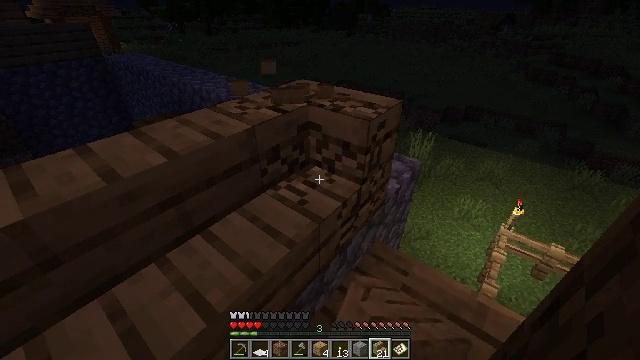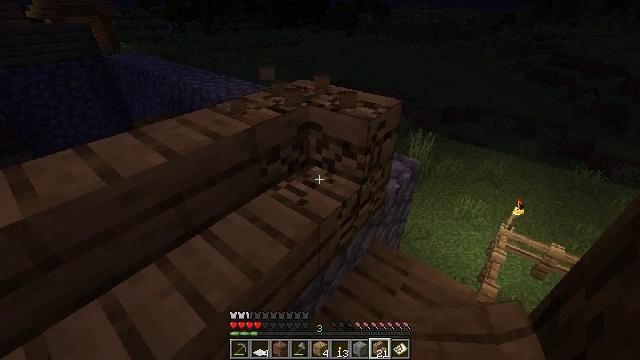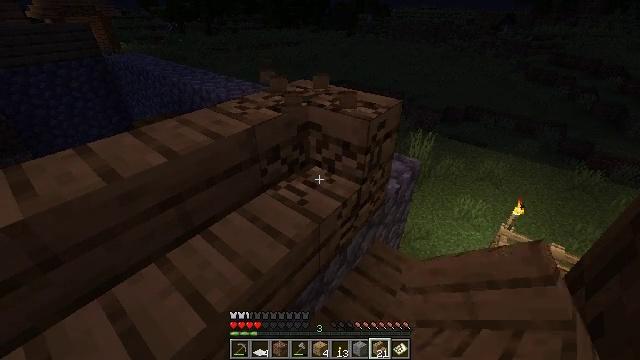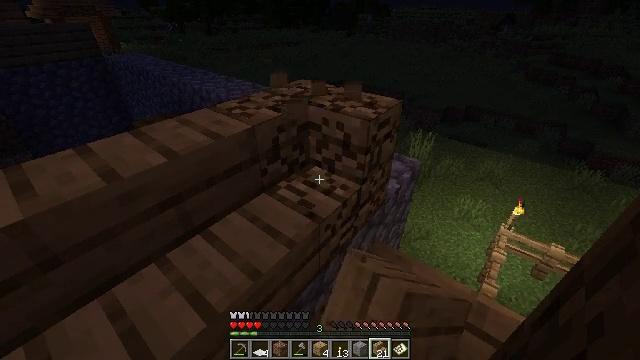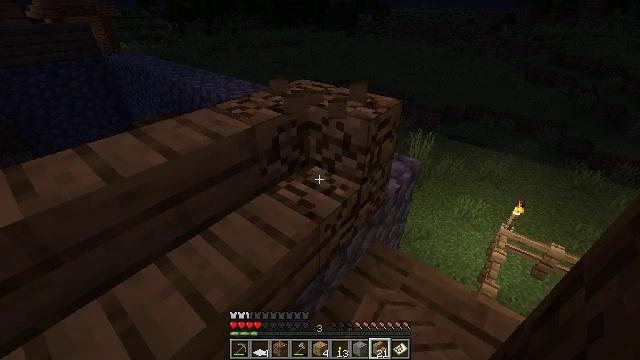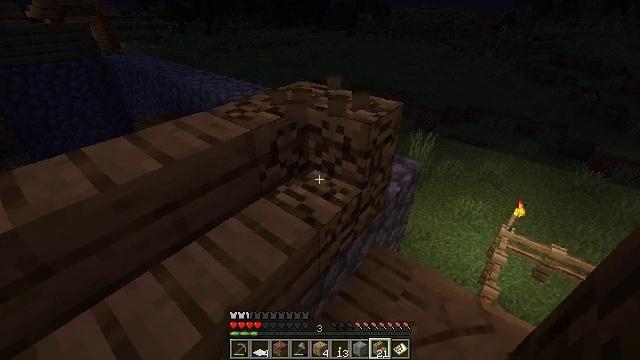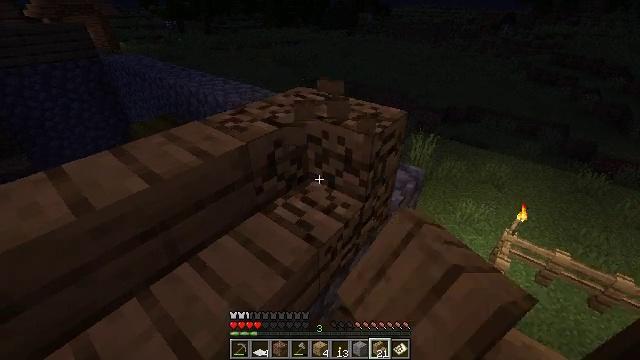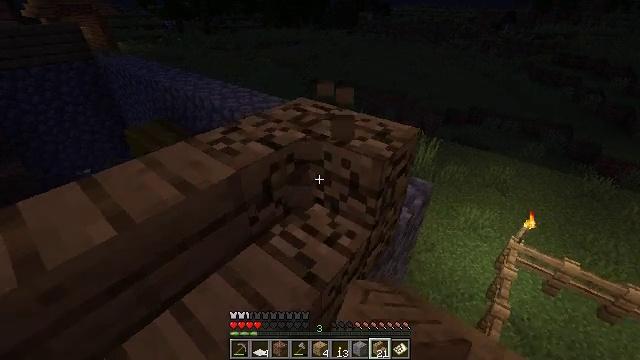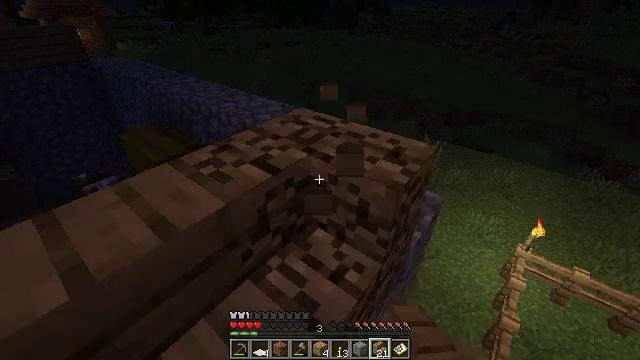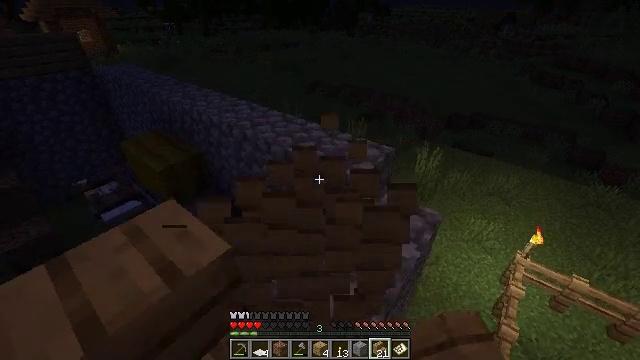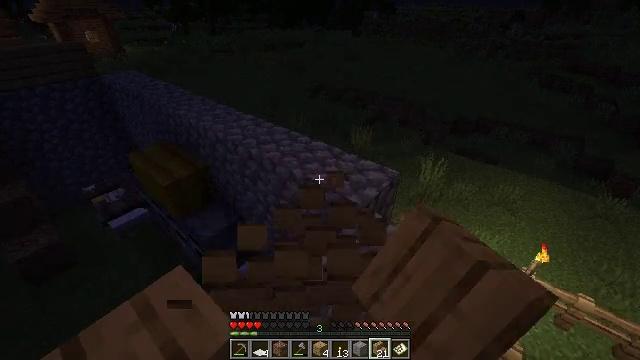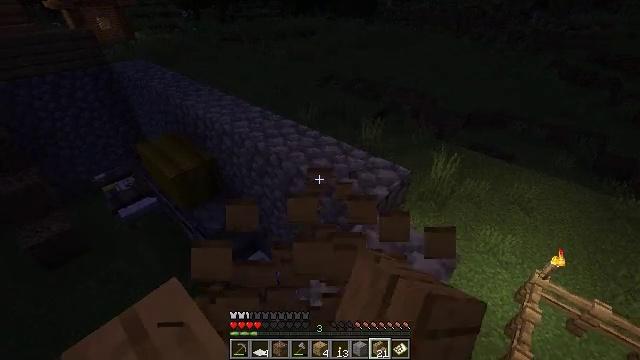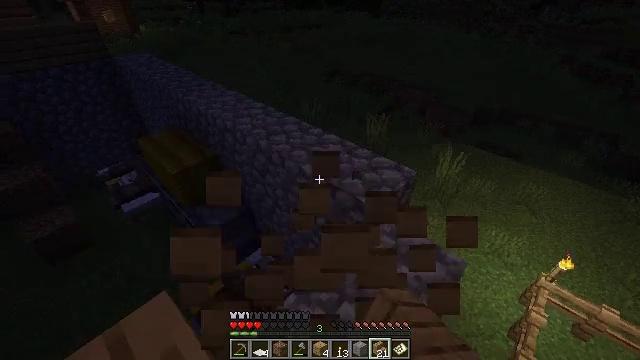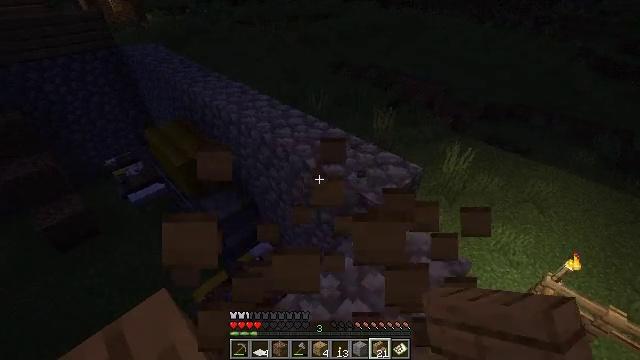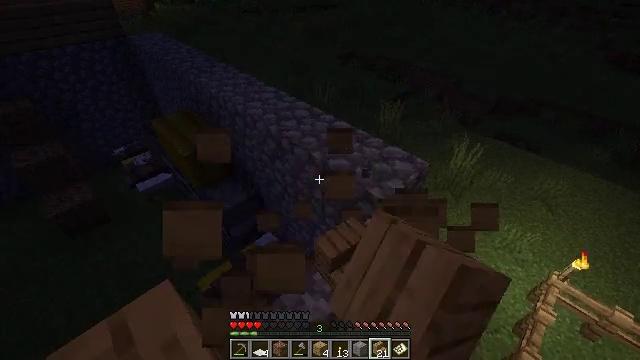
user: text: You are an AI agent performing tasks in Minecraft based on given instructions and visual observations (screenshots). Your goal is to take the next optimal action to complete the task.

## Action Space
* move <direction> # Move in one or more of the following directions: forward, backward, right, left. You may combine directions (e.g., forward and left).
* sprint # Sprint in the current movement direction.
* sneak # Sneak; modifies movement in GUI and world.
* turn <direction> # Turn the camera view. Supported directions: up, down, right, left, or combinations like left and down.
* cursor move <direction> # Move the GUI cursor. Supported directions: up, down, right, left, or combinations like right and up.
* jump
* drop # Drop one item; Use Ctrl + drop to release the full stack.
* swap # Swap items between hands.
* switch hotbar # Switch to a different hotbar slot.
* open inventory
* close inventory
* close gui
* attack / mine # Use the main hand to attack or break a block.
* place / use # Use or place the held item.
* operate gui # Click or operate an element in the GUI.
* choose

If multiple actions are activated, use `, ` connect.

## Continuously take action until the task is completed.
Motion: motion action
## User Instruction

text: Mine oak stairs.
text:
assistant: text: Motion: attack / mine
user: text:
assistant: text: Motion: attack / mine
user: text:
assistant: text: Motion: attack / mine
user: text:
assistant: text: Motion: attack / mine
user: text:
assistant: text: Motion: move forward, attack / mine
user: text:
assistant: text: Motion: move forward, attack / mine
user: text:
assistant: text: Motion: move forward, attack / mine
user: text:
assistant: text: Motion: move forward, attack / mine
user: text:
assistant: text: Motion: move forward, attack / mine
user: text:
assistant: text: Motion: move forward, turn left, attack / mine
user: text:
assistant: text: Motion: turn left and down, attack / mine
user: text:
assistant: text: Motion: turn left and down, attack / mine
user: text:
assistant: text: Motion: turn left and down, attack / mine
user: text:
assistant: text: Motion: turn left and down, attack / mine
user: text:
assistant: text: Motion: attack / mine